Field crop: maize
Growth stage: 2
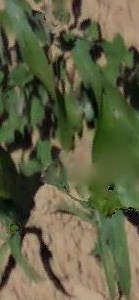
Species: maize